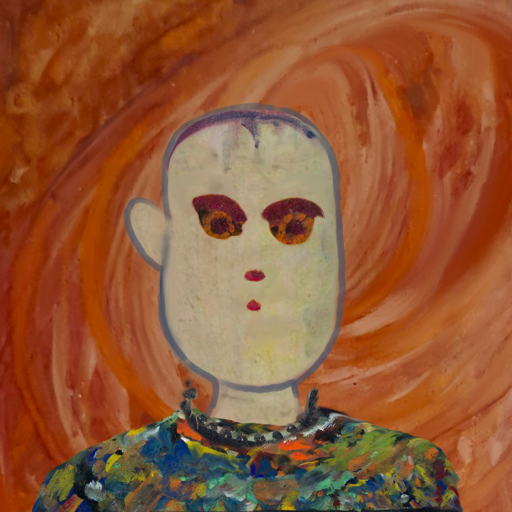
Background: Pious_Lady, Head And Neck Front: Hill_Girl, Face Front: Doll, Bust: An_Impression, Hair Front: Blank, Head Accessory: Blank, Second Necklace: Blank, Necklace: Childish, Baby: Blank